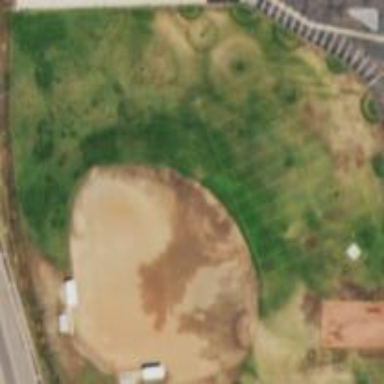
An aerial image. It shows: Baseball pitch for leisure land.